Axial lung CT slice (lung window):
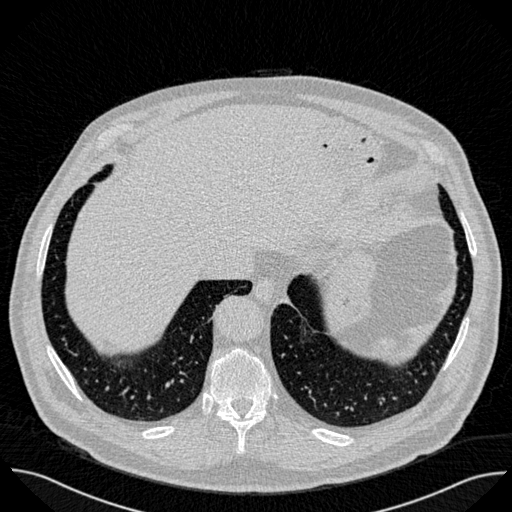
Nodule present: no